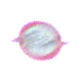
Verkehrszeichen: TatsaechlicheBreite2Komma3
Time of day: SunriseSunset
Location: Outdoor (Special)
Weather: Clear
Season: NotSpecified
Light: Natural